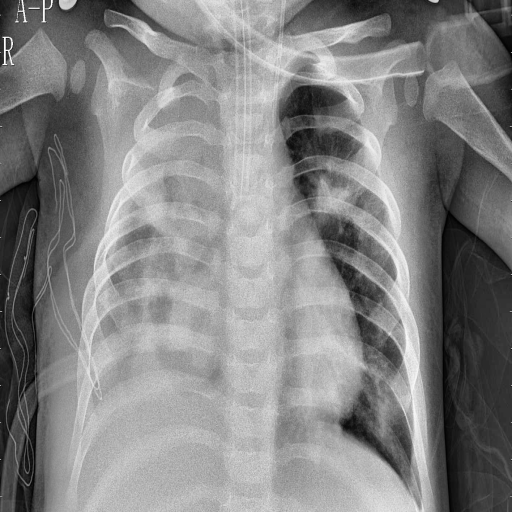
Finding: PNEUMONIA